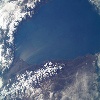
Label: water